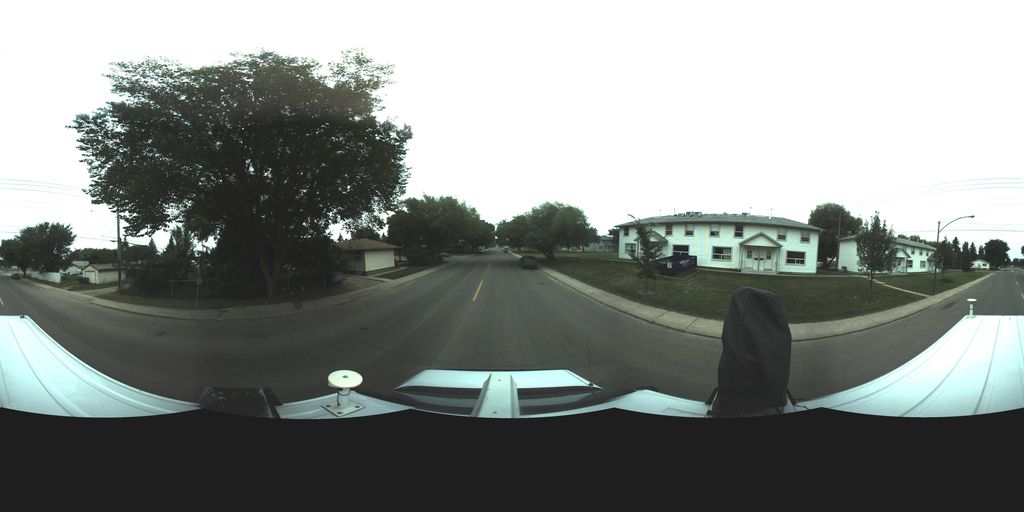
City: saskatoon